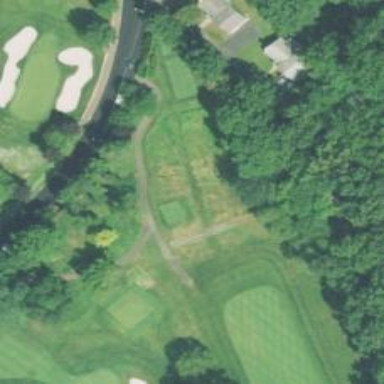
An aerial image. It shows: Pathway for golfing.